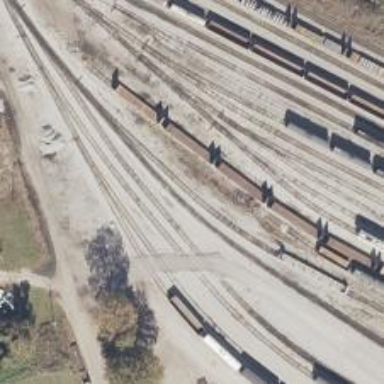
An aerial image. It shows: Railway yard in service.